Question: I am putting a search field in a gridpanel toolbar like this:
'''
var searchGrid = Ext.create('Ext.grid.Panel', {
store: searchStore,
columns: [searchColumns],
hideHeaders: true,
tbar: [{
xtype: 'searchfield',
store: searchStore
}],
listeners: {
itemclick: function(v,record) {
// do stuff
}
}
});
'''

I would like my search field to extend the full width of the grid. I know that I can add a listener to the grid that will resize the search field whenever the grid size changes, but does anyone know of a config or something cleaner that I missed?
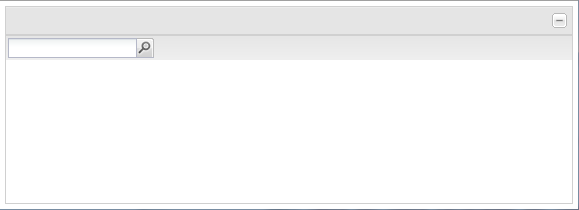
Answer: Specify flex: 1 on the field, since the toolbar uses a HBox layout.